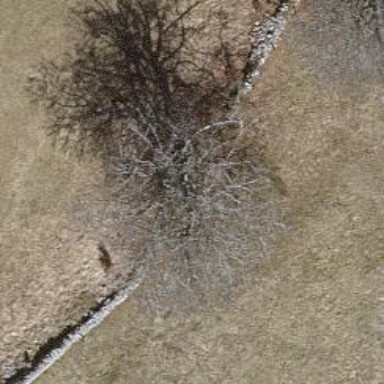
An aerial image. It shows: Broadleaved tree with lush foliage.